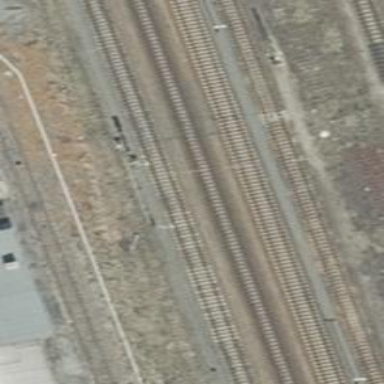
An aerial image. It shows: Railway signal.